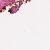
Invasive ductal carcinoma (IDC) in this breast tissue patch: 0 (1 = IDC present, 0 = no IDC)